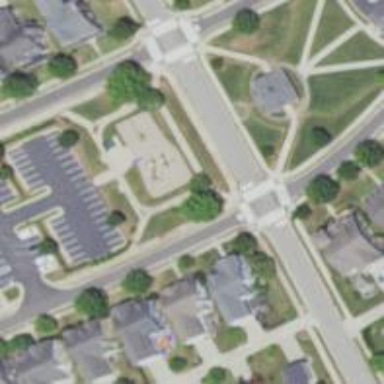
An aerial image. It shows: Concrete sidewalk that functions as footway.